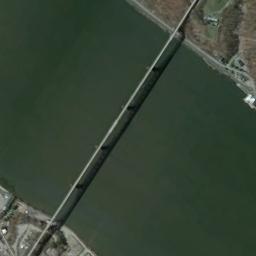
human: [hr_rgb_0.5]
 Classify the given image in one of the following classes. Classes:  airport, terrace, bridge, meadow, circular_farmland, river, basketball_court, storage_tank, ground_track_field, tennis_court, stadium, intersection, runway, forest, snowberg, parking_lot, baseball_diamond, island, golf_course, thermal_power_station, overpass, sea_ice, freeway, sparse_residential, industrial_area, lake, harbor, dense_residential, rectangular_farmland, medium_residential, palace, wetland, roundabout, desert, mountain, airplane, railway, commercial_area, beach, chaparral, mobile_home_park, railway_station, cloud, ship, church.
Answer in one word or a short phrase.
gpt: bridge